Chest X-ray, AP view. Patient: 53 years old, sex M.
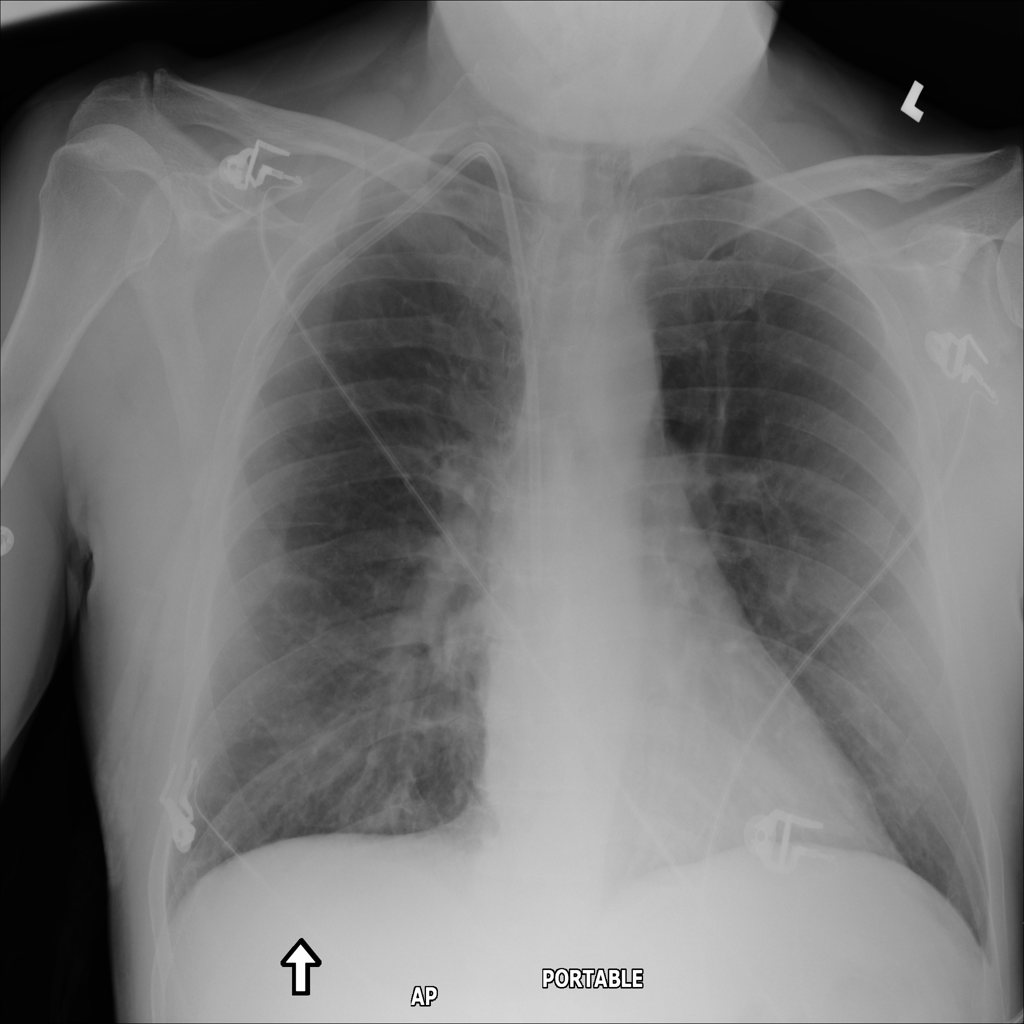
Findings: Edema